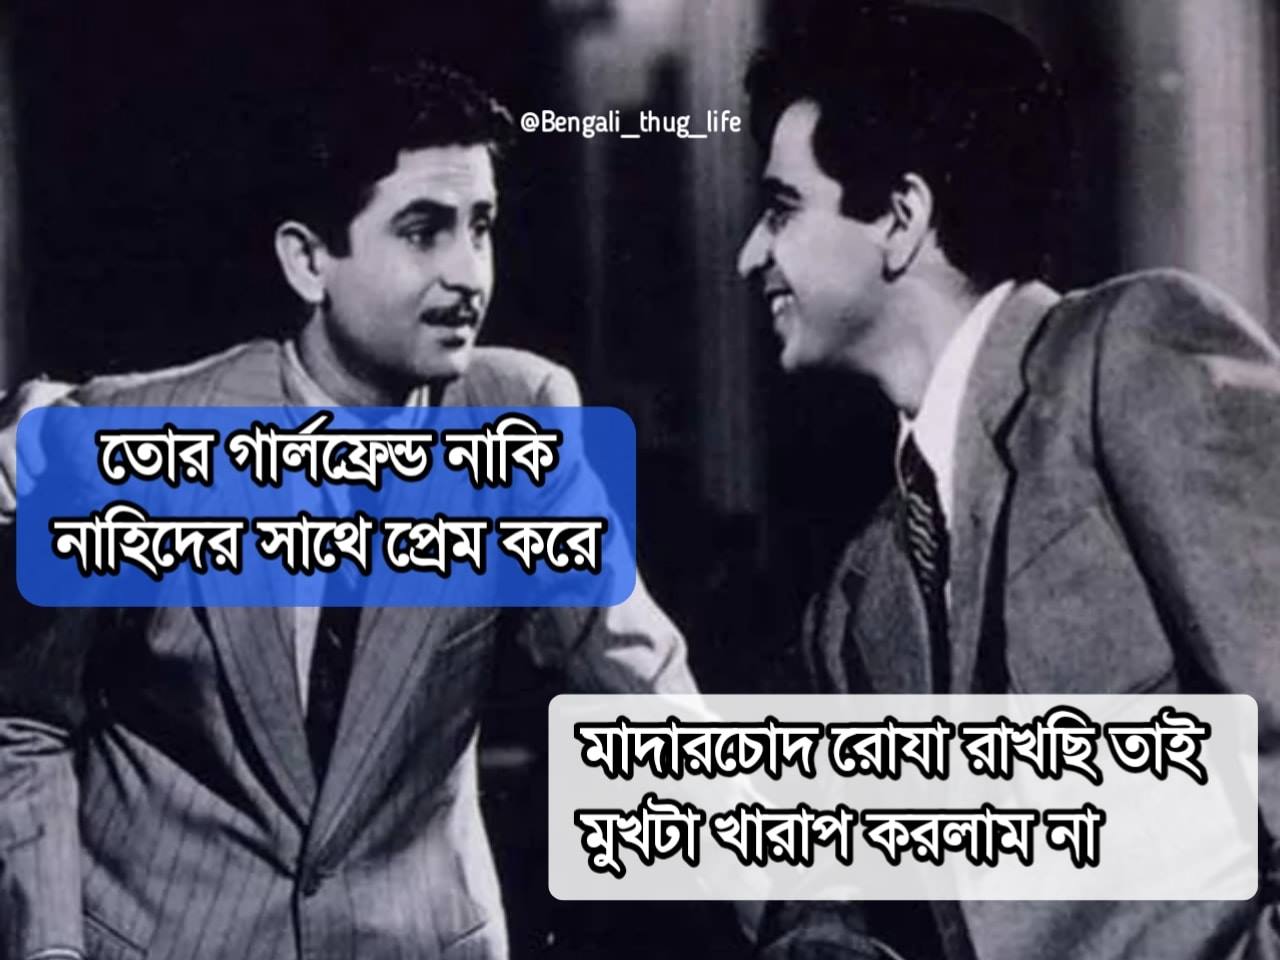
Caption: তোর গালফ্রেন্ড নাকি নাহিদের সাথে প্রেম করে   মাদারচোদ রোযা রাখছি তাই মুখটা খারাপ করলাম না
Label: hate